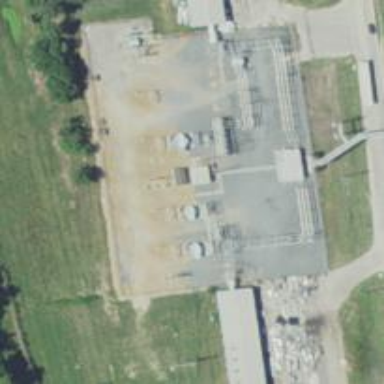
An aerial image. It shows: Industrial power substation enclosed by fence.